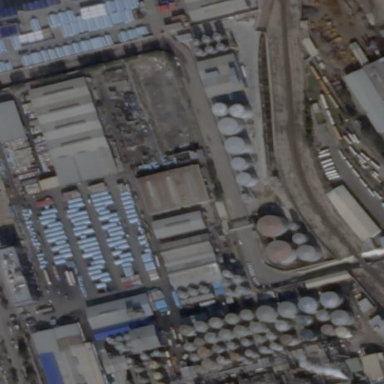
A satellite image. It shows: Industrial area.